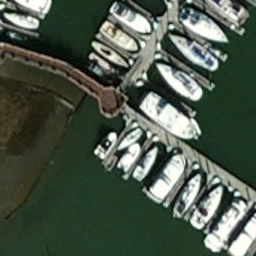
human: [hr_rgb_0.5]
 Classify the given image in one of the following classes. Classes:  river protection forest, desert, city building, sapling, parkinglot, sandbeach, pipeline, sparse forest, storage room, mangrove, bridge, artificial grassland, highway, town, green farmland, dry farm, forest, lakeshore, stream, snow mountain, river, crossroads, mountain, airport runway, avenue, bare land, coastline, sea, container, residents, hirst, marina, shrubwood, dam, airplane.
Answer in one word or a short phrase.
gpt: marina